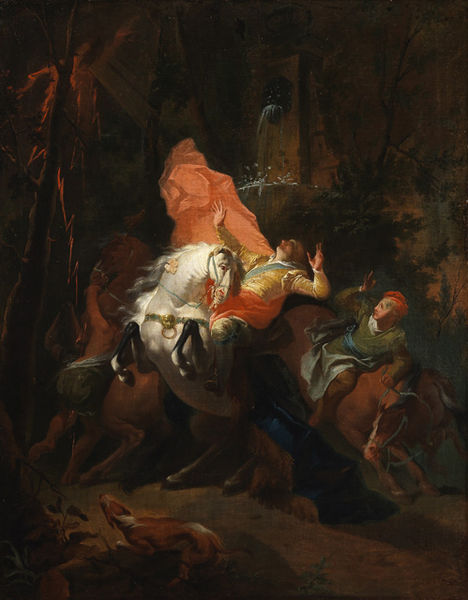
Titel: Die Bekehrung des Heiligen Norbert
Künstler: Franz Anton Maulbertsch
Standort: Karlsruhe
Institution: Staatliche Kunsthalle Karlsruhe
Schlagwörter: baum, berg, blau, blätter, dunkel, felsen, feuer, gemälde, gott, hand, himmel, kampf, mann, umhang, wasser, weiß, bäume, grün, menschen, ocker, abend, bewegung, braun, hell, holz, licht, männer, nacht, orange, schwarz, hund, hunde, rot, tier, tiere, tuch, weg, malerei, arme, diener, federn, historie, samt, stein, tod, tot, hände, niederlande, öl, ast, erde, natur, busch, sträucher, boden, gewand, gold, haare, mantel, stoff, höhle, wald, brunnen, pferd, pferde, reiter, hufe, rappe, ritt, zügel, zwei, hafer, fels, weis, französisch, ölgemälde, angst, krieg, wild, fallen, umgang, erschrecken, helligkeit, überfall, strafe, furcht, schrecken, tumult, napoleon, ritter, jagd, rüstung, schimmel, lichtstrahlen, fuchs, rote haare, erschreckt, jagdhund, ross, blitz, muskel, zeus, dramatik, fall, sturz, unfall, historienmalerei, erscheinung, halfter, chiaroscuro, aufregung, perd, bote, scheuen, stier, zorn, lichtführung, petrus, wasserspeier, grell, aufbäumen, steigend, schreck, quelle, elemente, empörung, mneschen, wunder, spalte, habsburger, paulus, scheut, damaskus, einschlagen, saulus, 1800, abwerfen, hafner, jagdegesellschaft, lichtg